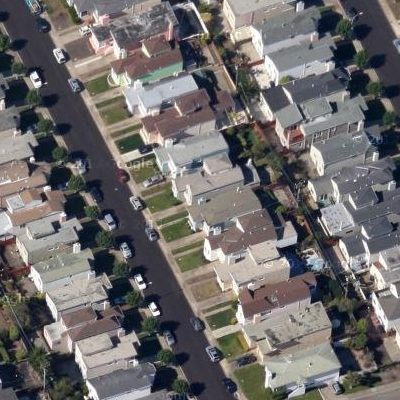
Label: Resident